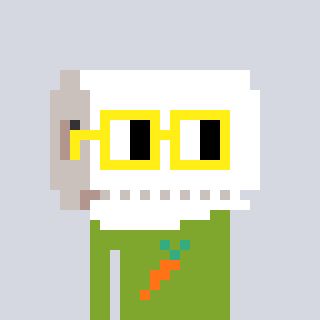
a pixel art character with square yellow glasses, a toiletpaper-full-shaped head and a slimegreen-colored body on a cool background